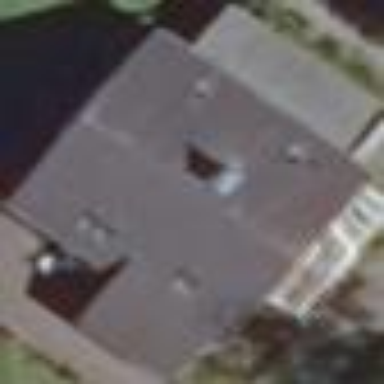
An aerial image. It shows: Simple house.